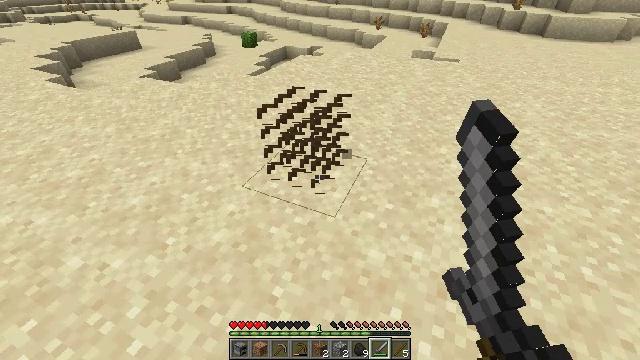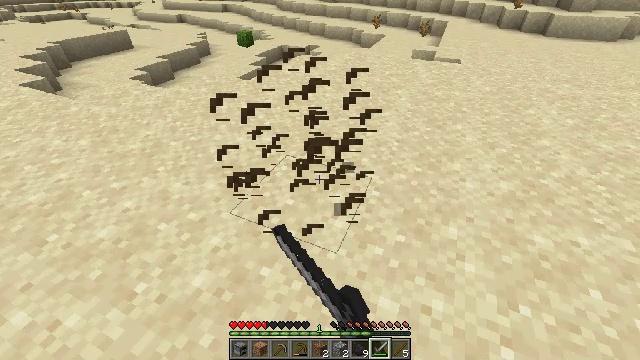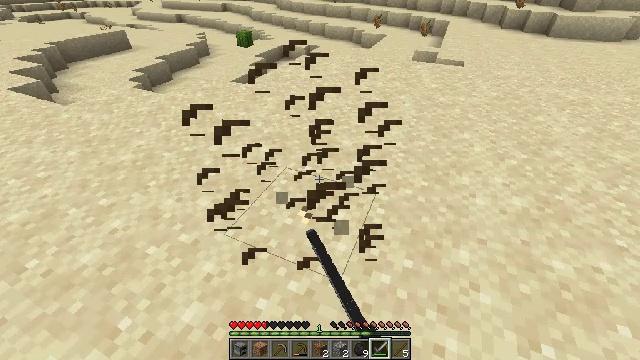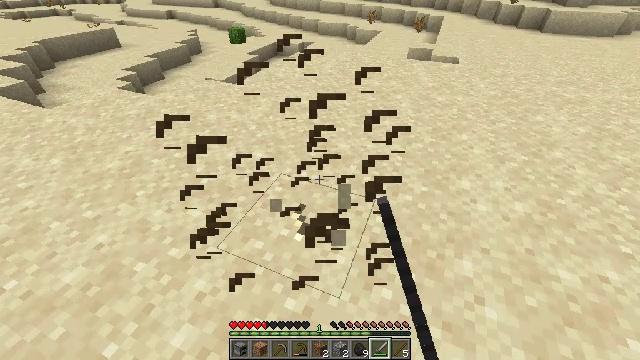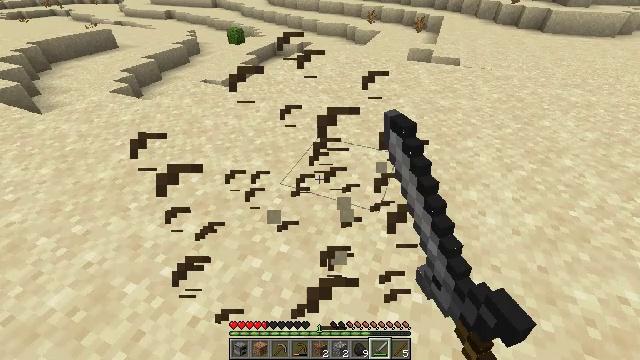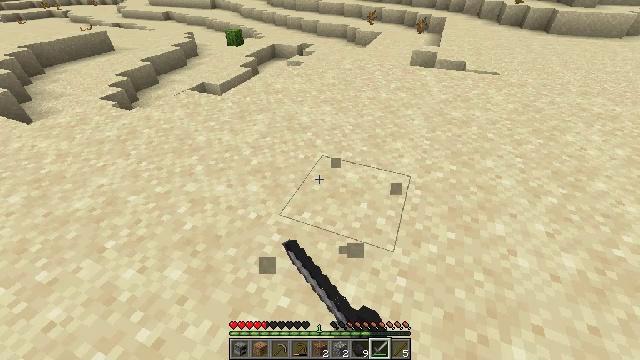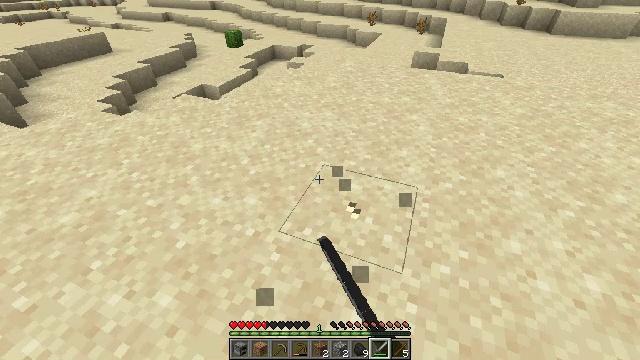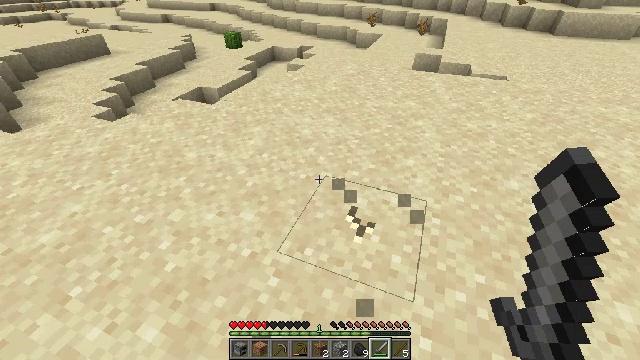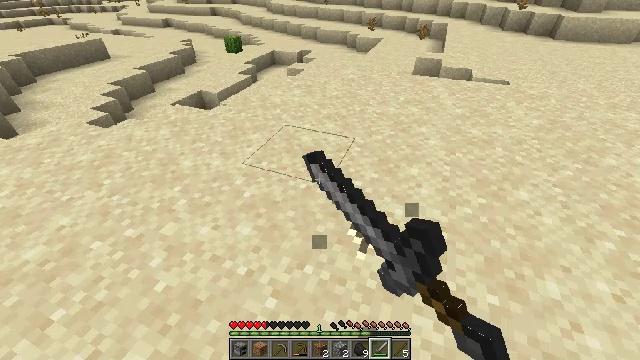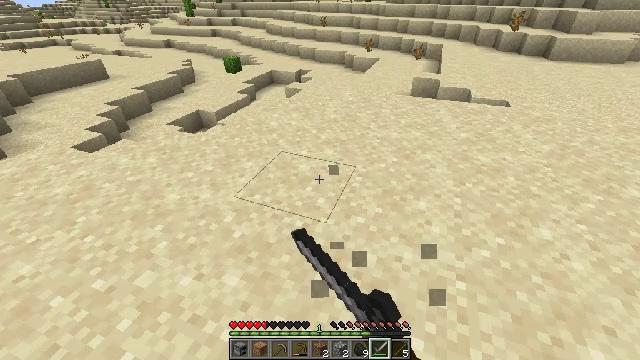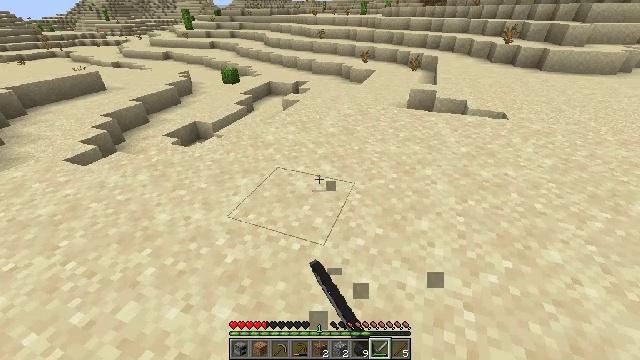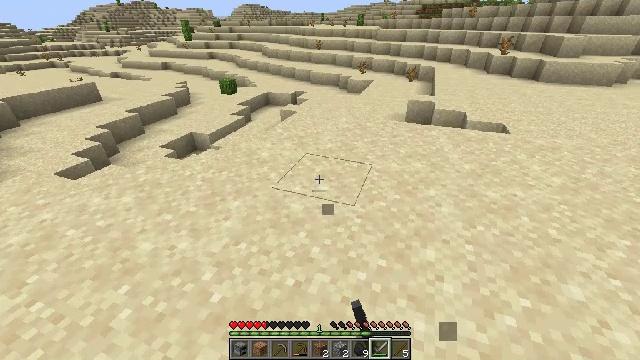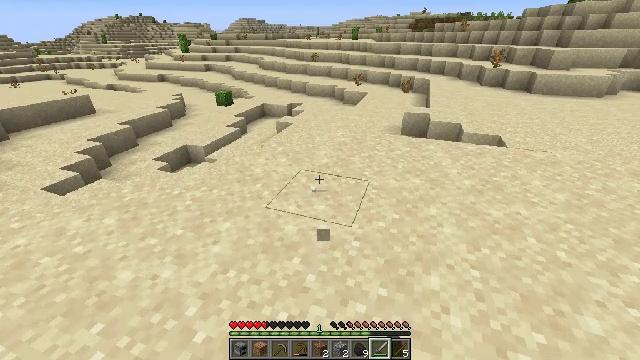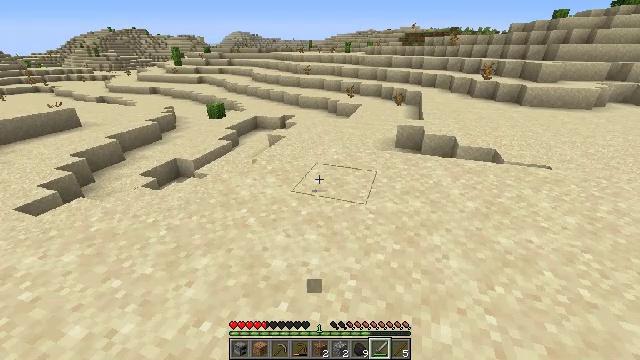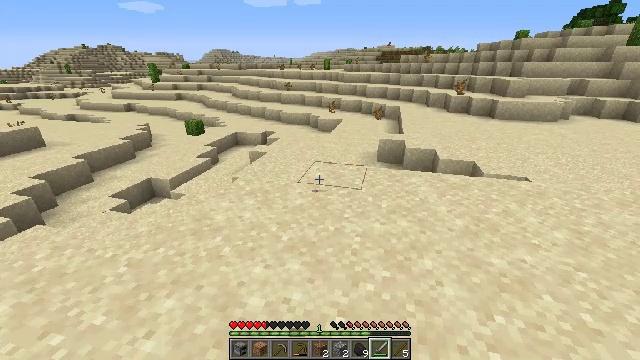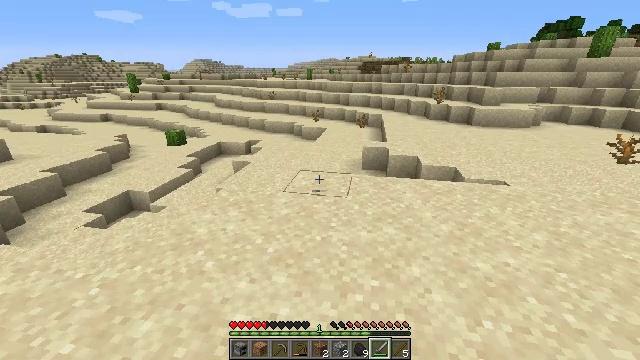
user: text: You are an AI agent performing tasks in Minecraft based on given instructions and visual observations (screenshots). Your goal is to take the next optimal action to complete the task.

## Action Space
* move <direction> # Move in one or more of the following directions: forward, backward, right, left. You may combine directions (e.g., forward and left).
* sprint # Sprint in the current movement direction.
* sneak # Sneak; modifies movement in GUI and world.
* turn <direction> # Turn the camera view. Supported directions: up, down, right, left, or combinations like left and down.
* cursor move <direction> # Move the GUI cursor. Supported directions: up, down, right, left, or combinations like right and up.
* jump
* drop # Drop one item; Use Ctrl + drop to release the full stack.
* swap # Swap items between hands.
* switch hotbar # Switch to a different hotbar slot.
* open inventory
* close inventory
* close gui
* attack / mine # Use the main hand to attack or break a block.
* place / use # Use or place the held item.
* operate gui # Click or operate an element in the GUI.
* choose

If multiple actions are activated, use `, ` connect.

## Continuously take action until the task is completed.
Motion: motion action
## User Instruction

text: Gather a dead bush.
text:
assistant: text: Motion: move forward, attack / mine
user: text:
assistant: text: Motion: move forward, attack / mine
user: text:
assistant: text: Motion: move forward, turn right, attack / mine
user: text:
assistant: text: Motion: move forward, attack / mine
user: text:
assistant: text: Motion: move forward, attack / mine
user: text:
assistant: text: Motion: move forward, attack / mine
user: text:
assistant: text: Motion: move forward, attack / mine
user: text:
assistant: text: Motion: move forward, attack / mine
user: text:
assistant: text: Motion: move forward, turn up, attack / mine
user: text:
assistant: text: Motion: move forward, turn up
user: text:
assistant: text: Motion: move forward, turn up
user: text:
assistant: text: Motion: move forward, turn up
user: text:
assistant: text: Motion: move forward, turn right and up
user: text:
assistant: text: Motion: move forward, turn right and up
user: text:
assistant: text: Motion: move forward, turn right and up
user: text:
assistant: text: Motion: move forward, turn right and up
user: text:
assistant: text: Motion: move forward, turn right
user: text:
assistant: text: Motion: move forward
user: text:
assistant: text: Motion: move forward
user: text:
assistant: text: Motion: move forward
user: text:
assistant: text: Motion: move forward
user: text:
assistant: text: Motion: move forward
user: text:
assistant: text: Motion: move forward
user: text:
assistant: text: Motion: move forward
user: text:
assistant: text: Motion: move forward
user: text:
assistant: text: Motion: move forward
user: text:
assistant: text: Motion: move forward
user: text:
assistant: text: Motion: move forward, turn right
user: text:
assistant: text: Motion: turn right
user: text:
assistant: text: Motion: turn right